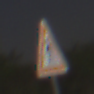
Verkehrszeichen: FussgaengerRechts
Umgebung: Outdoor, Nature
Tageszeit: Night
Wetter: Clear
Licht: Natural
Jahreszeit: NotSpecified
Kontrast: HighContrast